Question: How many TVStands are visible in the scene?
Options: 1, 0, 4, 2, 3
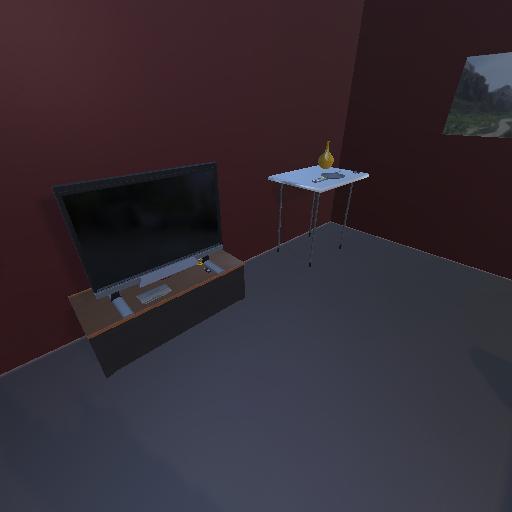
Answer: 1